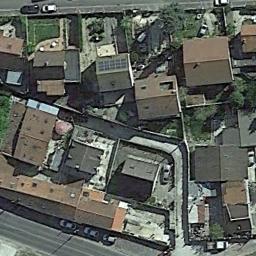
Label: residential